Interaction volume radius: 10 \u00c5
Interaction volume height: 20 \u00c5
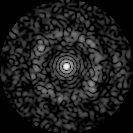
Disorder parameter: 0.7634